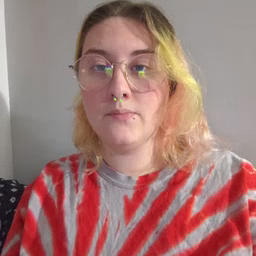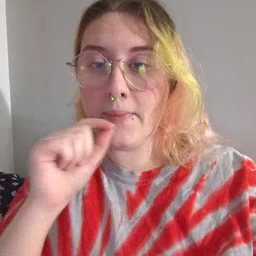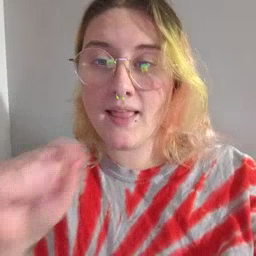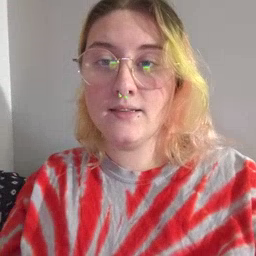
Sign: pen